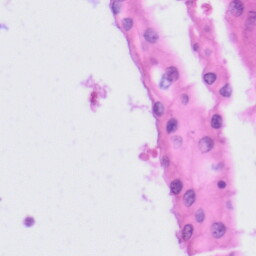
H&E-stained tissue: Tonsil